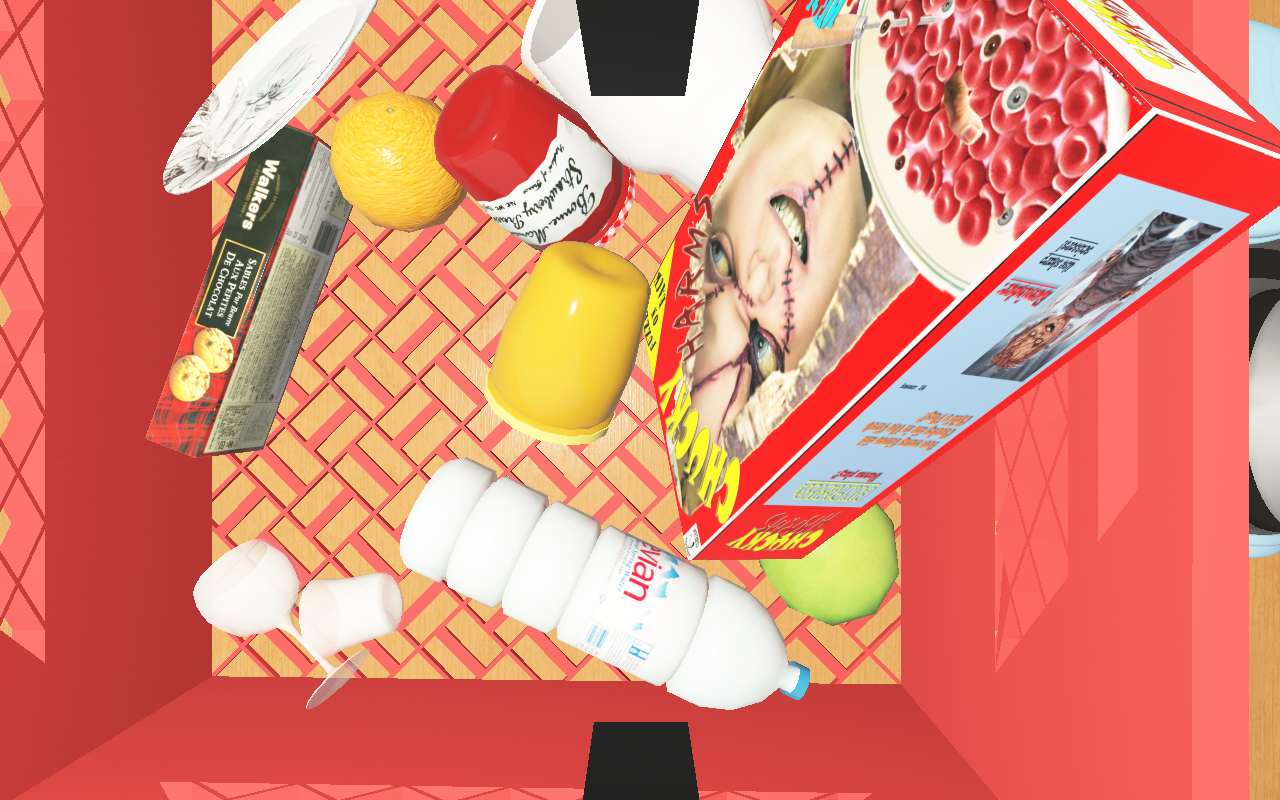
Objects in the scene:
carafe
water bottle
apple
orange
spoon
glass
wineglass
jam jar
cereal box
biscuit box